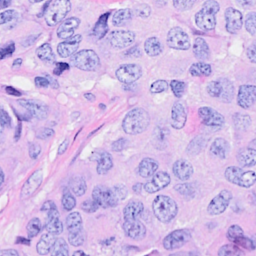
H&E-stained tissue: Breast